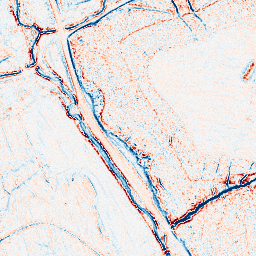
Category: edge_preserving
Decomposition family: anisotropic_diffusion
Decomposition parameters: iterations: 5
kappa: 10
gamma: 0.2
Upsampling method: lanczos
Upsampling parameters: scale: 2
Upsampling scale: 2